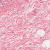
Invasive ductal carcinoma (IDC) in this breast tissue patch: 0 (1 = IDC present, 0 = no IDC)